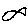
Label: fish